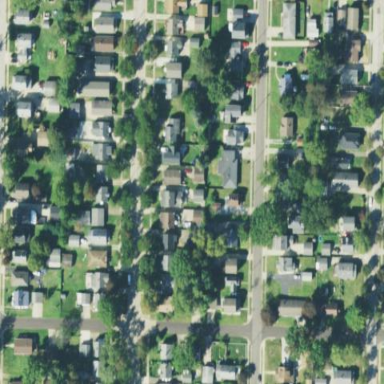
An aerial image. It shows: Residential area composed of single-family homes.